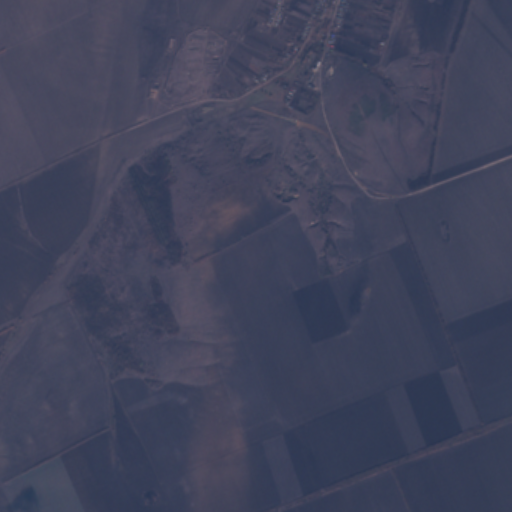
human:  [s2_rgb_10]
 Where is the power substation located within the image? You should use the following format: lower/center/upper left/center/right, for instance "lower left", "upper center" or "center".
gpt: The power substation is located in the upper center of the image.
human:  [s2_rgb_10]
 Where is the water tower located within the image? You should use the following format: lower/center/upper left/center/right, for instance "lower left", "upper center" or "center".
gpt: The water tower is located in the upper center of the image.
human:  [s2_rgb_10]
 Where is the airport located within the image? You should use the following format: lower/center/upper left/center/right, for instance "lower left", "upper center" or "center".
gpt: There is no airport in the image.